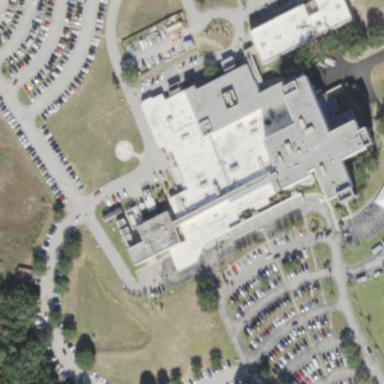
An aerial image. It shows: Healthcare facility identified as hospital.